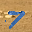
Label: 7